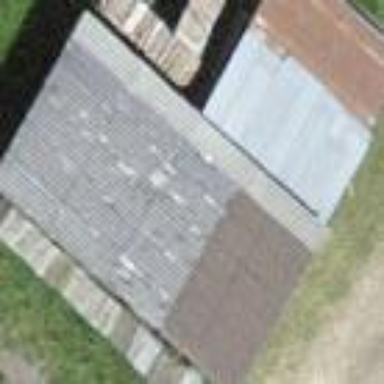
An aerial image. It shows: Shed.